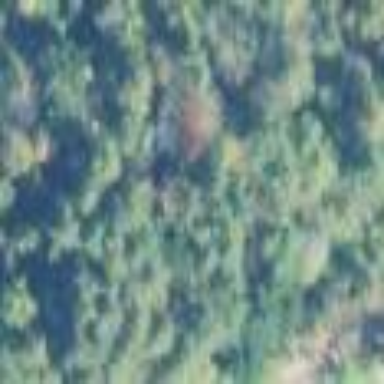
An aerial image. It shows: Evergreen woodland with needle-leaved trees.